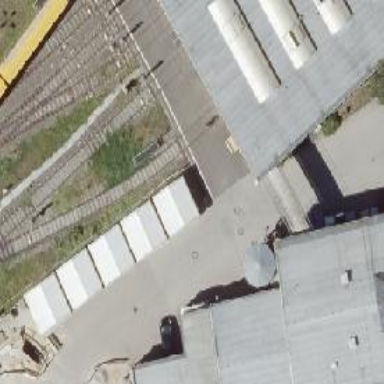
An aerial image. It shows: Yard area with electrified rail on top.